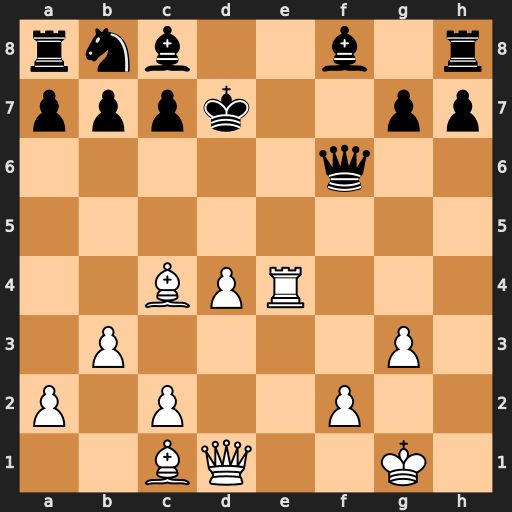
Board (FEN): rnb2b1r/pppk2pp/5q2/8/2BPR3/1P4P1/P1P2P2/2BQ2K1
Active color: w
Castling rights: -
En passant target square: -
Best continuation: Qg4+ Kd8 Re8+ Kxe8 Qxc8+